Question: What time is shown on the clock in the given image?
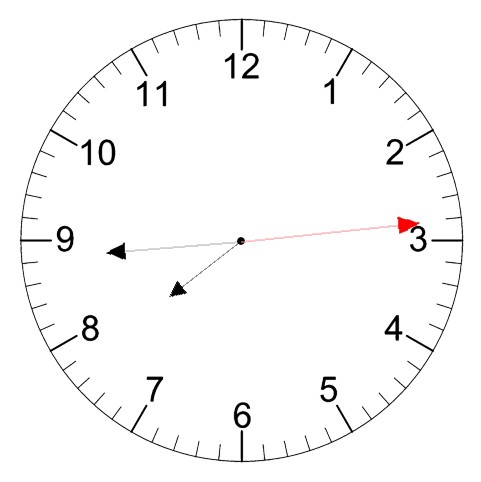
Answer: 07:44:14